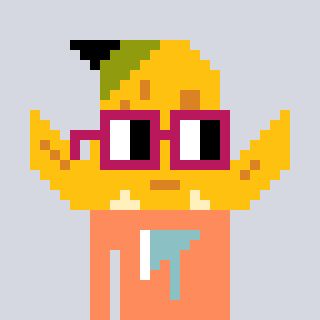
a pixel art character with square dark red glasses, a banana-shaped head and a peachy-colored body on a cool background